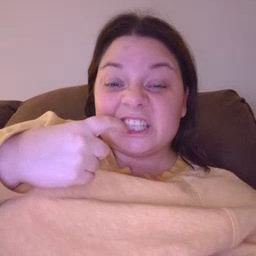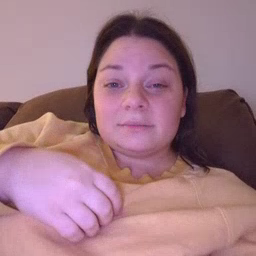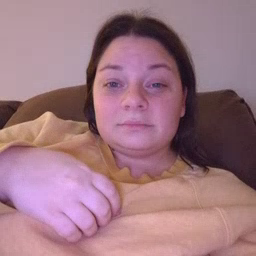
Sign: tooth